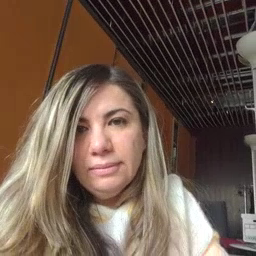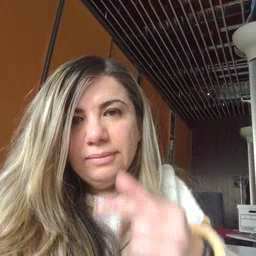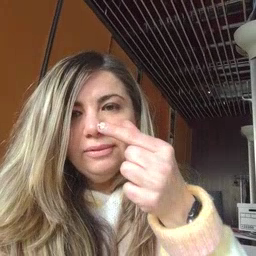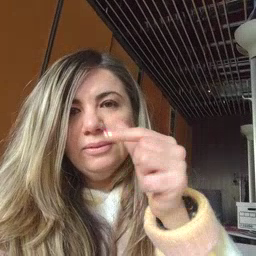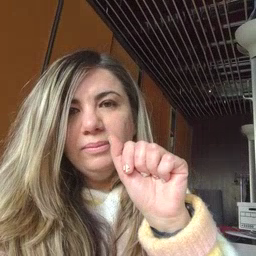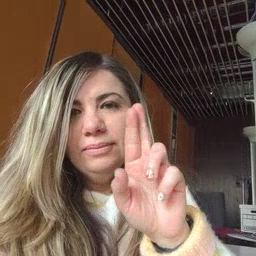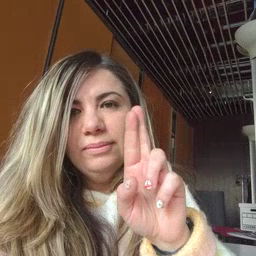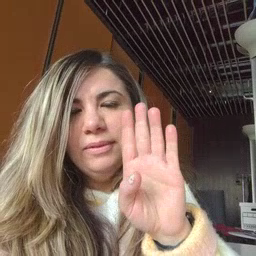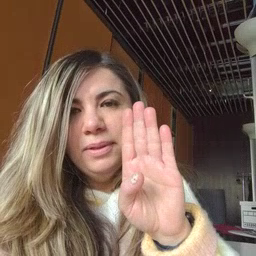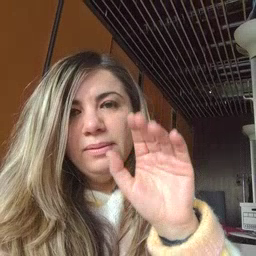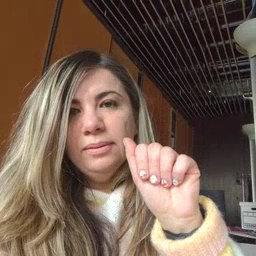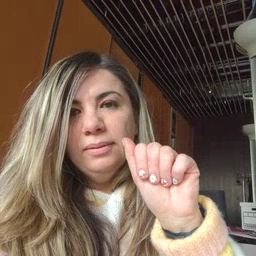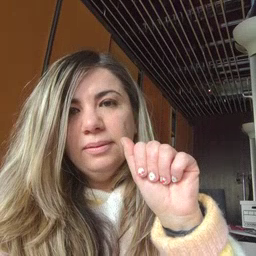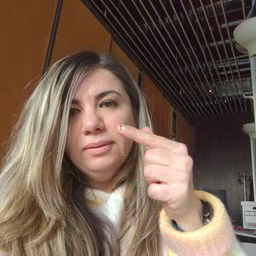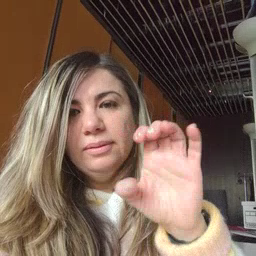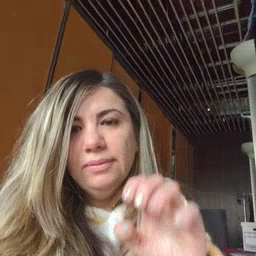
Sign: garbage